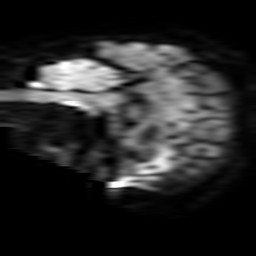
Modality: TRACE
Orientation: sagittal
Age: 52
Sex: female
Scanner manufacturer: philips
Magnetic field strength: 3 T
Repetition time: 3.33 s
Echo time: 0.076 s